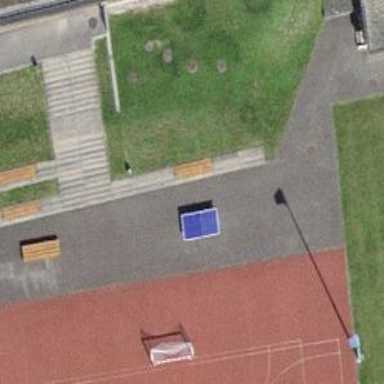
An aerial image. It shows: Pitch for leisure activities.